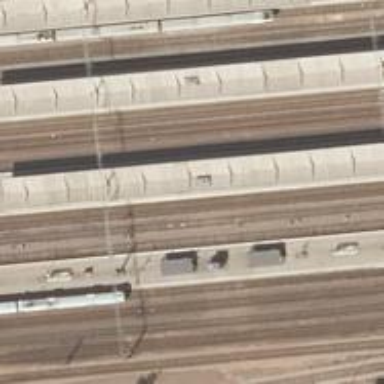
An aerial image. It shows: Close-up of railway platform edge.